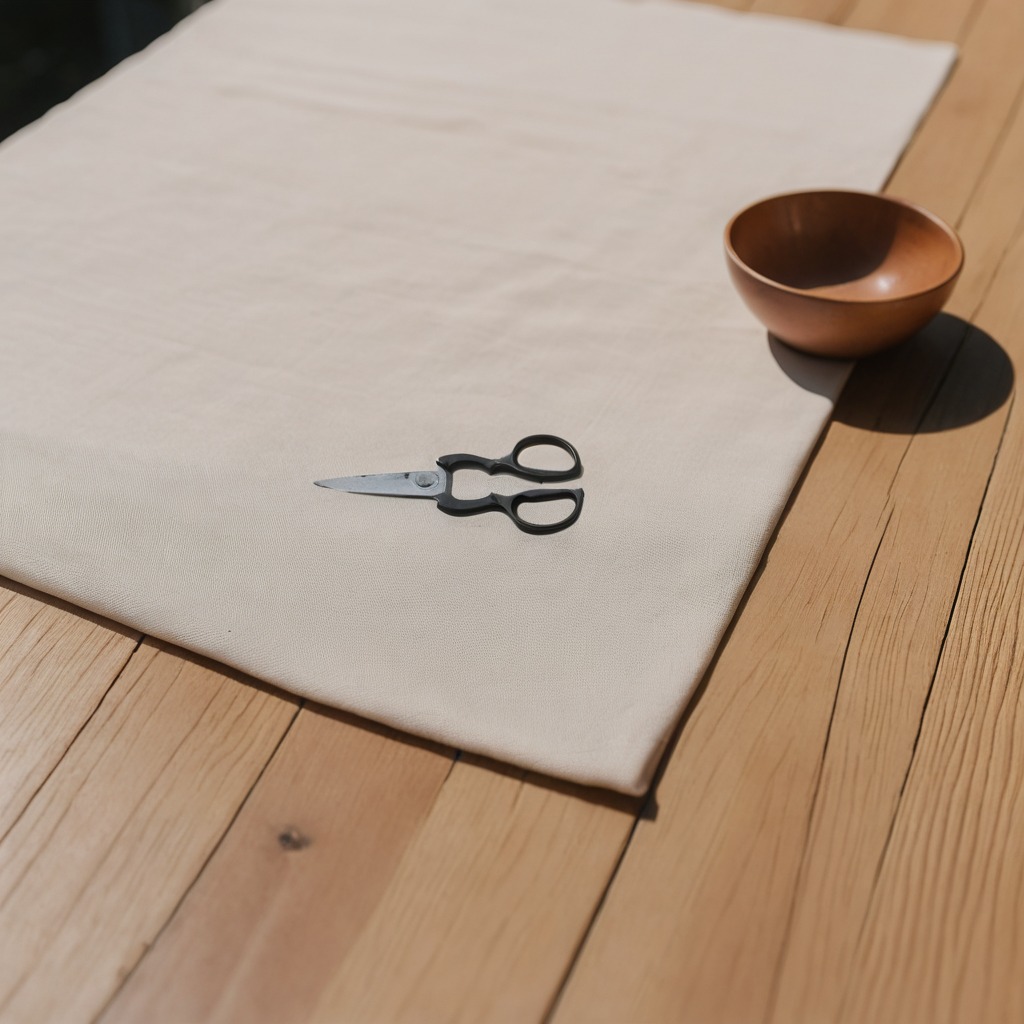
A scissor is lying on a wooden table in an outdoor workshop during daytime bright natural light soft shadows worn but beneath the cloth.